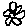
Label: flower